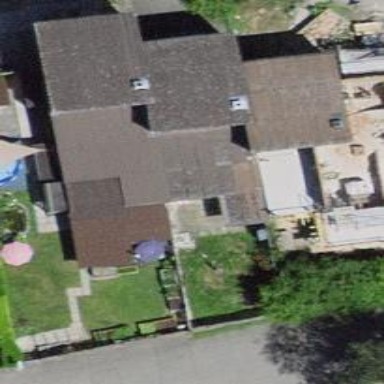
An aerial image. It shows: Terrace building with flat roof.